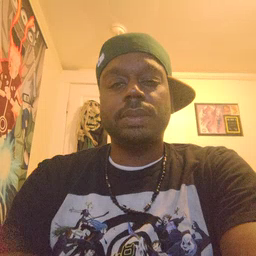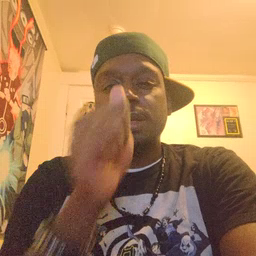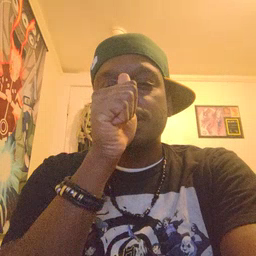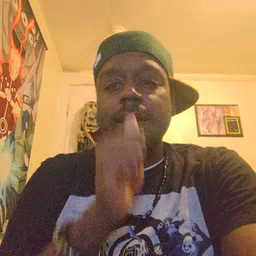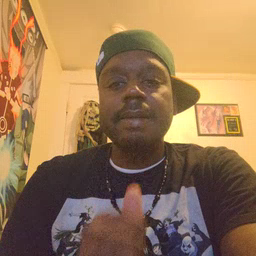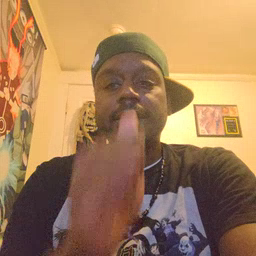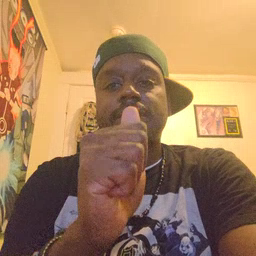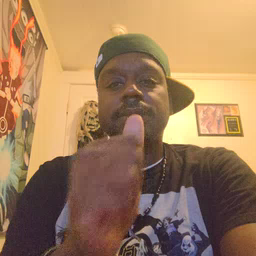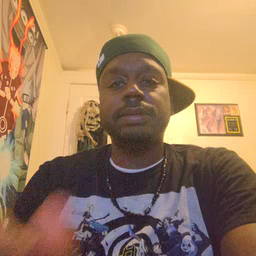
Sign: hide